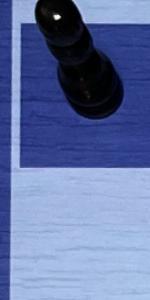
Label: Empty